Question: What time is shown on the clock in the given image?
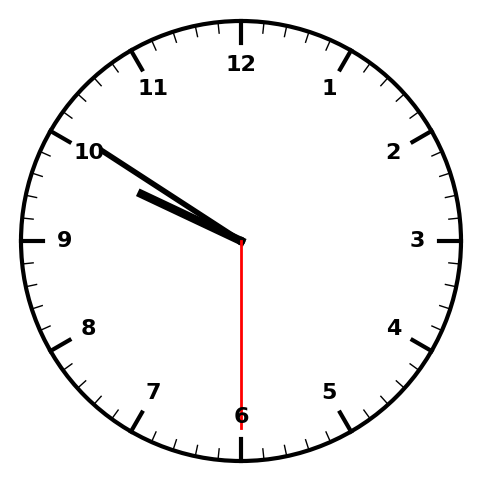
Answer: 09:50:30